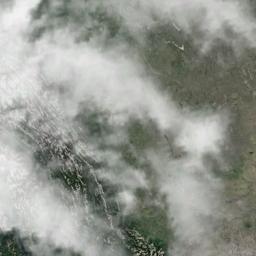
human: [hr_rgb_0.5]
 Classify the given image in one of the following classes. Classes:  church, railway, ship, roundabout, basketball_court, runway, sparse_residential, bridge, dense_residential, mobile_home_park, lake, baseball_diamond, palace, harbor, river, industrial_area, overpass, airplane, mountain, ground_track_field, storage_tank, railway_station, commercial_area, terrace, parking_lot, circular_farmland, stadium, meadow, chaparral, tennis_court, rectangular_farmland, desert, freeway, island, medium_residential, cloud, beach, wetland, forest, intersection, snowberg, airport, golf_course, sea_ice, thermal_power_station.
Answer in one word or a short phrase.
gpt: cloud